Current action and preconditions to check: trajectory_clear

Your task: For each precondition in the list above, predict whether it will hold at this action.

Consider the current scene as observed from the mobile robot's camera, and analyze the predicted future states of all dynamic agents (e.g., people, animals, vehicles, or any moving entities) within the NEXT SECOND.

IMPORTANT: Only answer "very likely" if you are absolutely certain—based on strong, clear evidence—that a dynamic agent will violate the precondition in the predicted future state. Do NOT answer "very likely" for unlikely, ambiguous, or low-probability risks.

Ask yourself for each precondition: Is there a high probability, with clear and convincing evidence, that the predicted future states of any dynamic agent will interfere with the predicted future state of the currently executing action within the NEXT SECOND, causing that precondition to fail?

Assess the risk level based on these predictions. Use "likely" or "very likely" if motions create a clear risk of interference.

Use "neutral" or "improbable" if agents are nearby but their predicted paths are clearly diverging or non-conflicting.

Failure Risk Categories: "very improbable", "improbable", "neutral", "likely", "very likely"

Answer Format: Output ONLY the probability_of_failure value from these categories: "very improbable", "improbable", "neutral", "likely", "very likely"

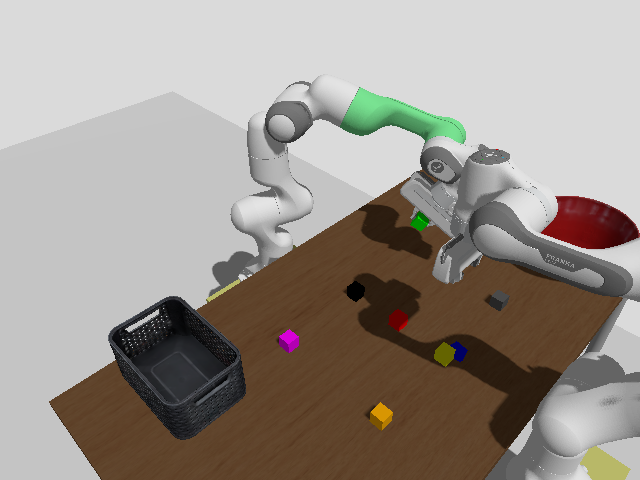

Answer: very improbable